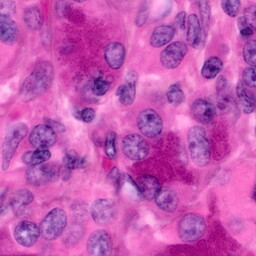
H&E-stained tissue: Pancreatic